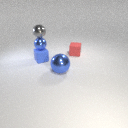
small red rubber cube to the right of small blue rubber cube